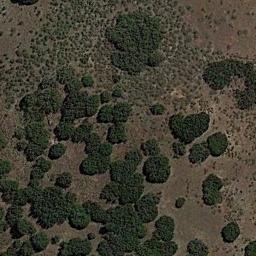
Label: chaparral